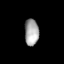
Tissue: lung
Cell type: Epithelial cells
Senescence score: 0.1817
Nuclear area (px): 366
Mean DAPI intensity: 165.426